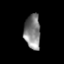
Tissue: prostate
Cell type: T cells
Senescence score: 0.3482
Nuclear area (px): 549
Mean DAPI intensity: 128.916